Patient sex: F
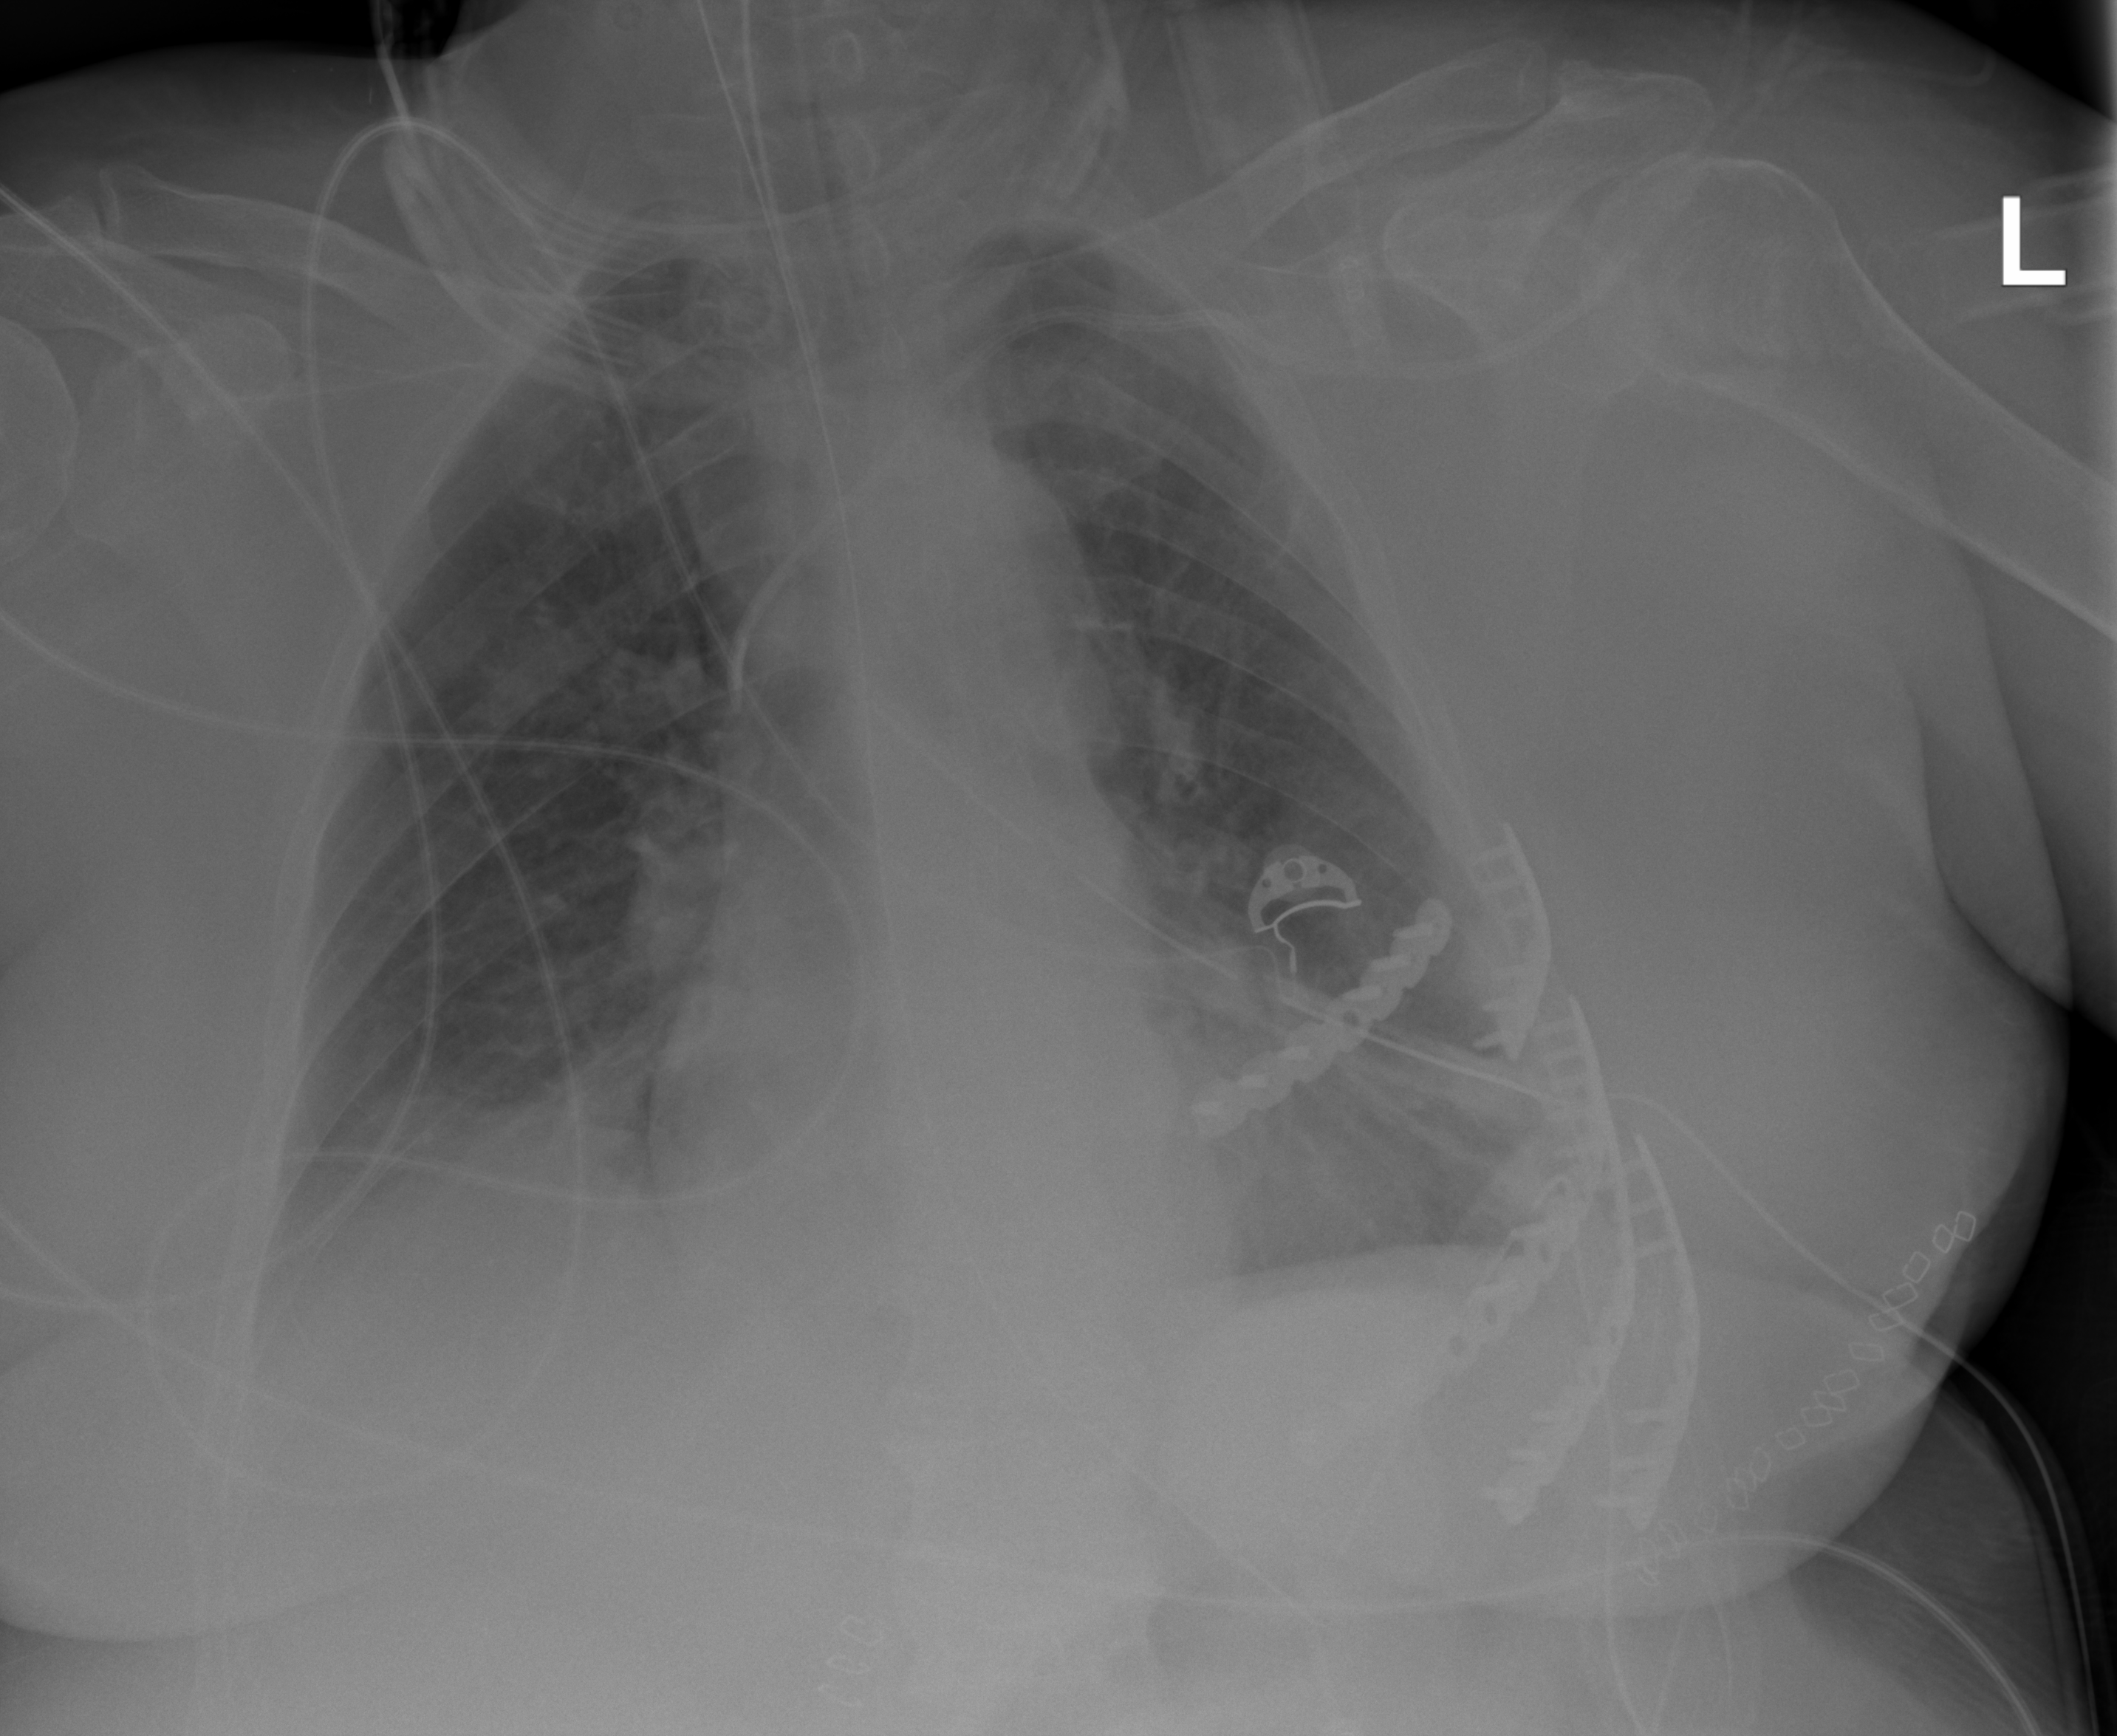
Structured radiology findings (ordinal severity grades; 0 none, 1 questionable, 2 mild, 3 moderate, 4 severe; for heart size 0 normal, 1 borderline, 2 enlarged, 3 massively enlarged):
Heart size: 2
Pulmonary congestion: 2
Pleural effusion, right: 0
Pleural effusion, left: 0
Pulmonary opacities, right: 2
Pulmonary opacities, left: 0
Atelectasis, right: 2
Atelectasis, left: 2